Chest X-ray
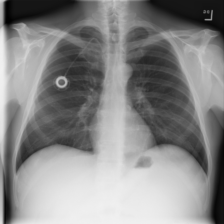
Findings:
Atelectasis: negative
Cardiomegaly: negative
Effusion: negative
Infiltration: negative
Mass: negative
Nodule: negative
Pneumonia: negative
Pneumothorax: negative
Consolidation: negative
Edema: negative
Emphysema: negative
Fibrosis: negative
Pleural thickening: negative
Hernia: negative